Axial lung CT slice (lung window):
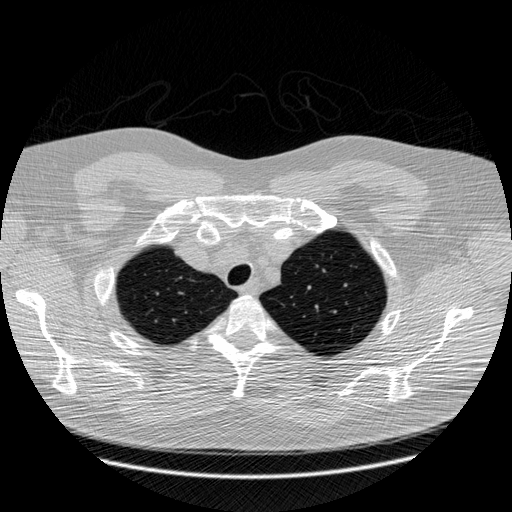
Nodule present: no